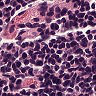
Metastatic tissue present: no